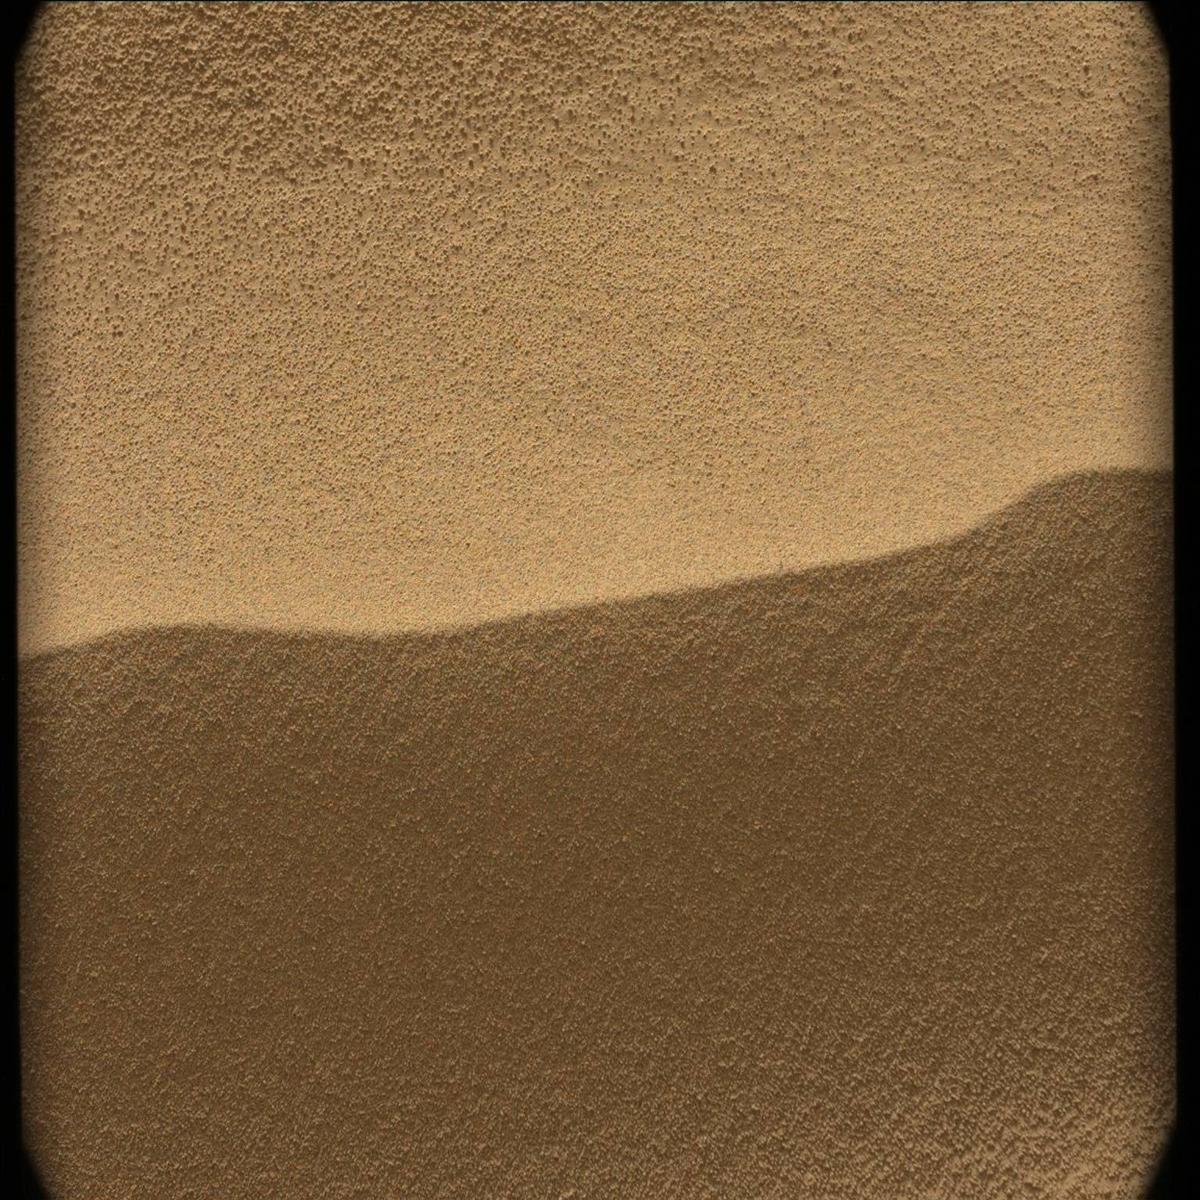
Terrain classes present: Sand / Soil